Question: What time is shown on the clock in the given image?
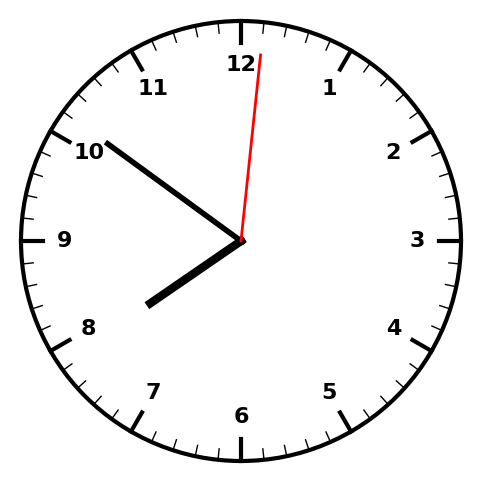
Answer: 07:51:01